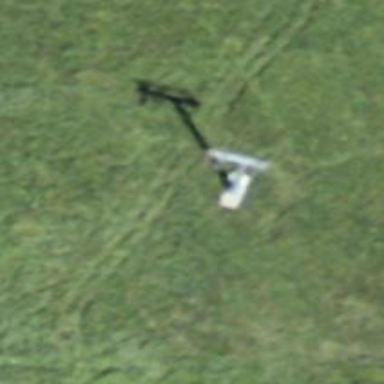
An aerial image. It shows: Pylon used for aerialway.